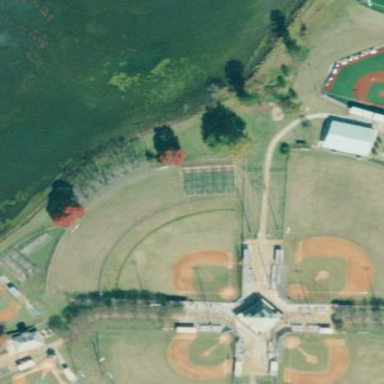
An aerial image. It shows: Baseball pitch for leisure land activities.